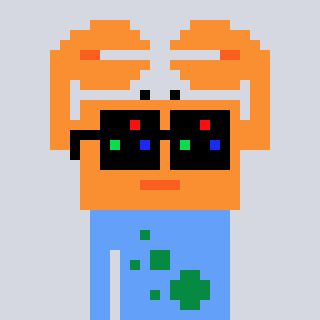
a pixel art character with square black sunglasses, a crab-shaped head and a blue-colored body on a cool background